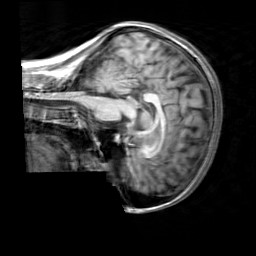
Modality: T1w
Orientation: sagittal
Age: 18
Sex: female
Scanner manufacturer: siemens
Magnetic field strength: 3 T
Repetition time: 2.3 s
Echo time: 0.00303 s